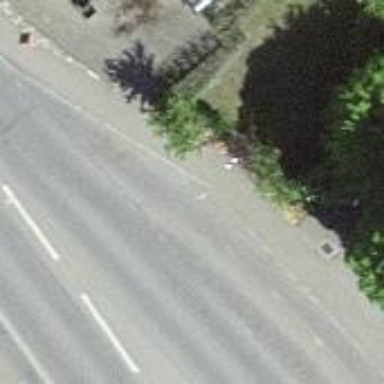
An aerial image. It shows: Bus stop along the road.